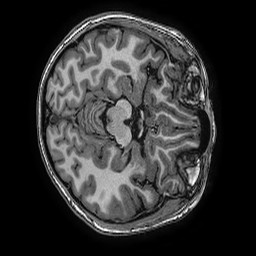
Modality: T1w
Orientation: axial
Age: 17
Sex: female
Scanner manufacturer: ge
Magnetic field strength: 3 T
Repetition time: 0.0077 s
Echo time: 0.003436 s